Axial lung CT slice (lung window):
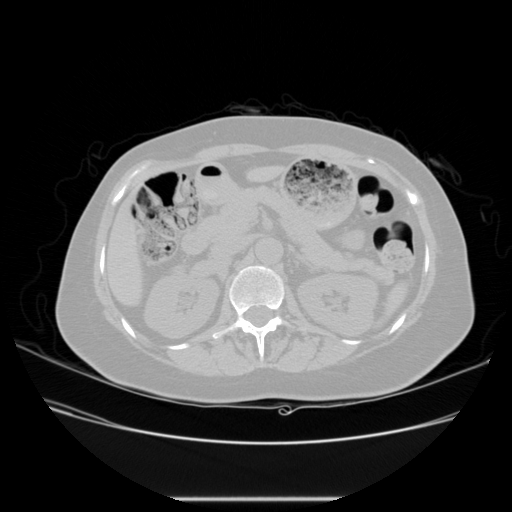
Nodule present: no